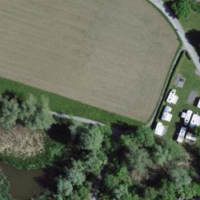
EUNIS habitat code: 53
Species observed at this site:
Symphyotrichum lanceolatum